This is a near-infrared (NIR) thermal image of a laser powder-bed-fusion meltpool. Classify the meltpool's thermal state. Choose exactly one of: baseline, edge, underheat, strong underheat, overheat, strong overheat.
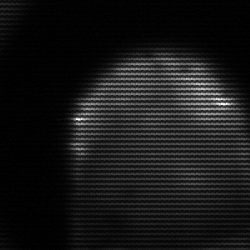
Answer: edge